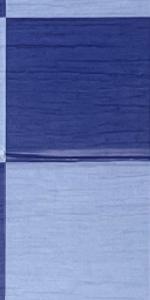
Label: Empty